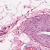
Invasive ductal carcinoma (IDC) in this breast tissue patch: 0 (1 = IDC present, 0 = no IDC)